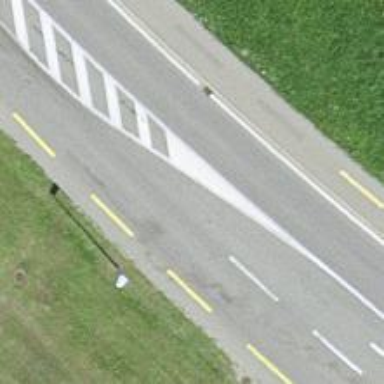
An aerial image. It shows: Secondary road with asphalt surface.